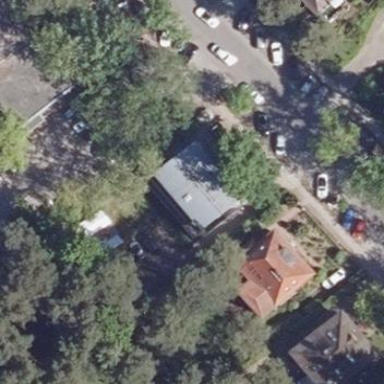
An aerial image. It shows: Office building with round roof.